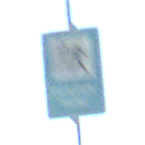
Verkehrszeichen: Verkehrshelfer
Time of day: MorningAfternoon
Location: Outdoor (Suburban)
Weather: Clear
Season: NotSpecified
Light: Natural